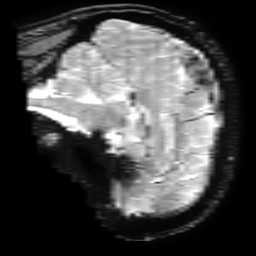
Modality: T2starw
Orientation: sagittal
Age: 46
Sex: male
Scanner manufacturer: ge
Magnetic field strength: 3 T
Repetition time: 0.65 s
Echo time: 0.02 s